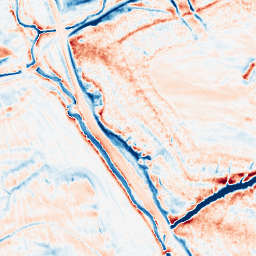
Category: classical
Decomposition family: gaussian_anisotropic
Decomposition parameters: sigma_x: 2
sigma_y: 5
Upsampling method: regularized
Upsampling parameters: scale: 2
lambda_reg: 0.001
Upsampling scale: 2